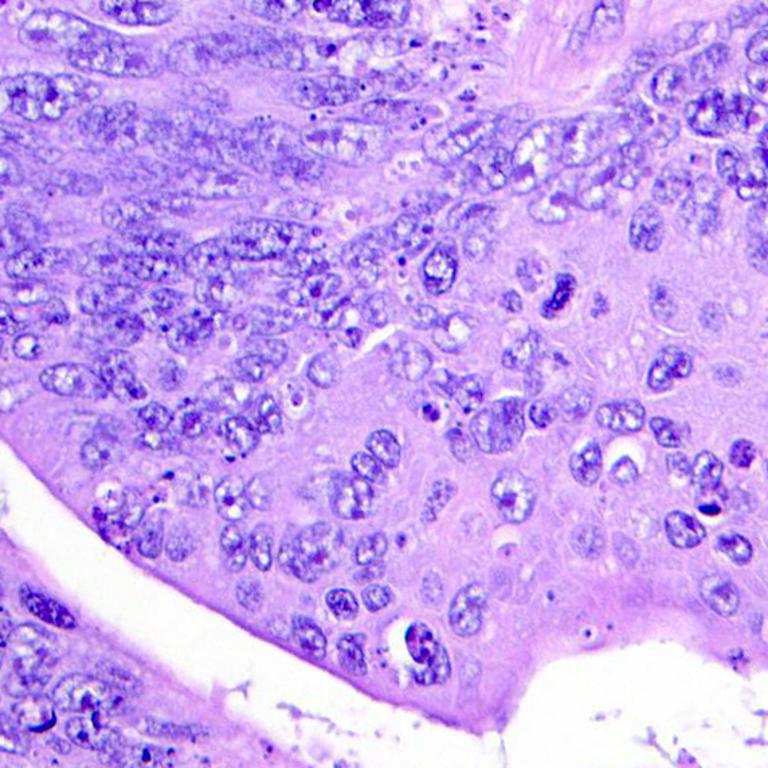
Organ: colon
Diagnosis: adenocarcinomas